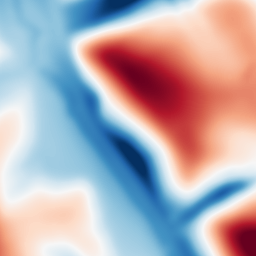
Category: multiscale
Decomposition family: dog
Decomposition parameters: sigma_low: 5
sigma_high: 50
Upsampling method: linear_exact
Upsampling parameters: scale: 2
Upsampling scale: 2